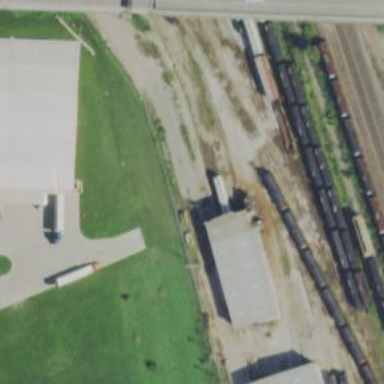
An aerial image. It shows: Railway yard.